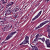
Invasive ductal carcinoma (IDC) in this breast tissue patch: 1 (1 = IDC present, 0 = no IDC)